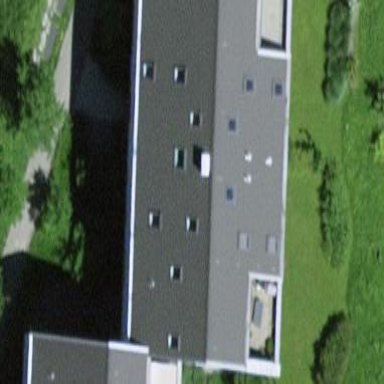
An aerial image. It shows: View of apartment building.